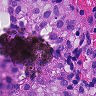
Metastatic tissue present: yes